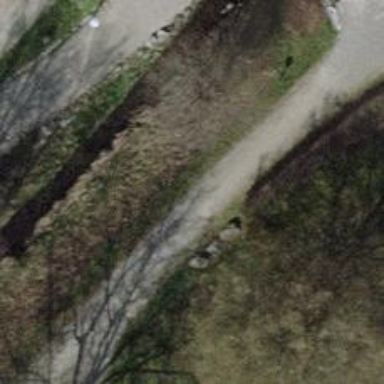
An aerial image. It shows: Compacted footway.